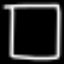
Label: square